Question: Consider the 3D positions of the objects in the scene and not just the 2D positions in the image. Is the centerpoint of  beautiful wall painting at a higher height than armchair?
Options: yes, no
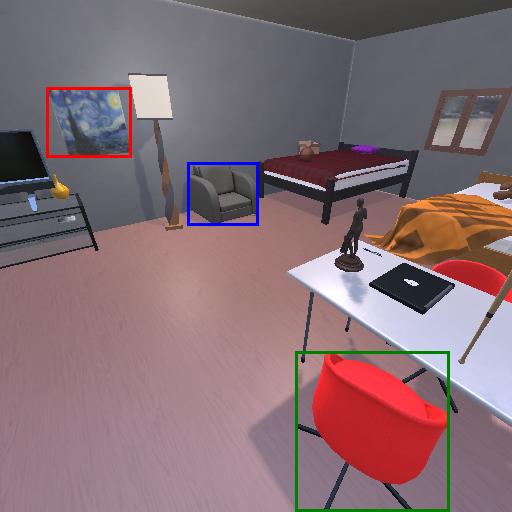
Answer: yes